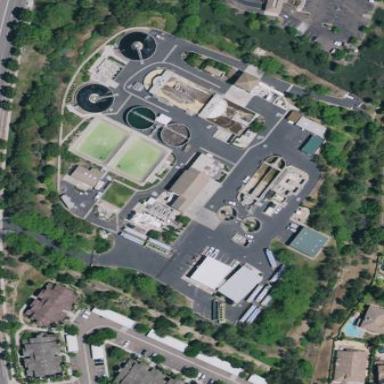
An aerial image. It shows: Wastewater plant.